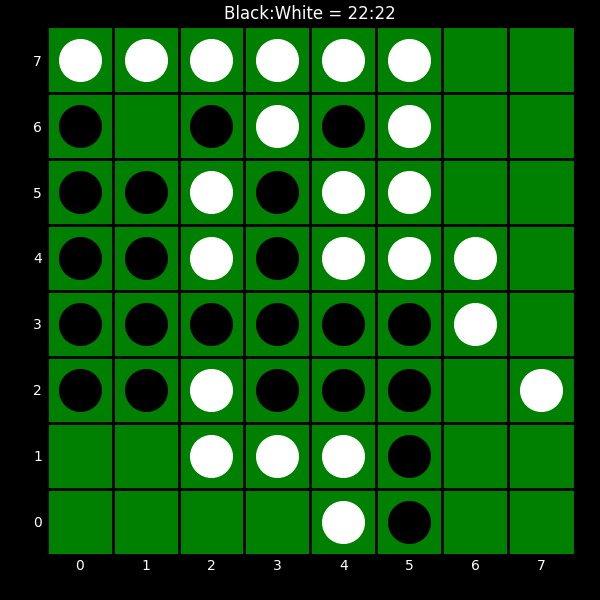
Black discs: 22
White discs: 22